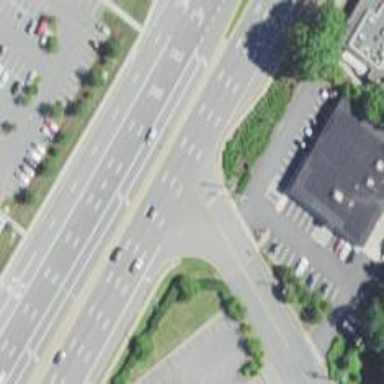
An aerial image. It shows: Unmarked road crossing.